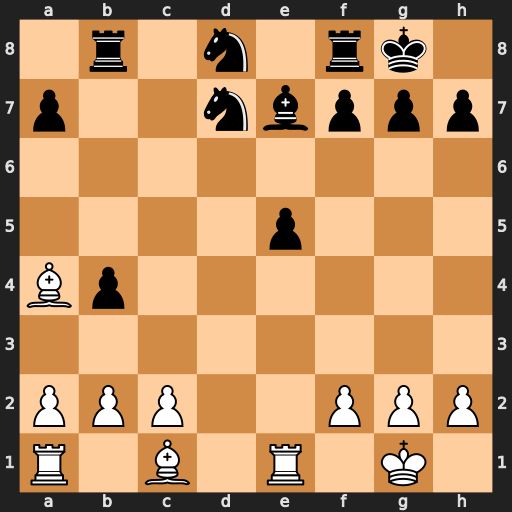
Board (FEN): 1r1n1rk1/p2nbppp/8/4p3/Bp6/8/PPP2PPP/R1B1R1K1
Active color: w
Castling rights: -
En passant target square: -
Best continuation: Bxd7